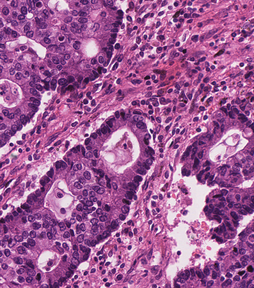
Tumor epithelial tissue: yes
Tumor-associated stroma tissue: yes
Normal tissue: no